Question: I've added the following image to help illustrate the problem better:

Hi,
I'm looking for the best starting point to alter the data stored my core data model directly - speaking as someone who's new to the area. From my reading I'm pretty confident I shouldn't touch my 'NSArrayController', which was my natural instinct, and that I should always tackle the model. This makes sense but because I've used bindings and core data, xcode has generated everything for me and I don't have a sense of building up a class from scratch myself.
For my initial task, I have a 'jobs' entity and 'NSArrayController'. It has a jobTotalHours attribute that's a string in the 00:00:00 format and has a corresponding 'Hours' column for each job in an 'NSTableView'. Separate to this, I have a stopwatch button that's linked to a text field next to it, displaying time as a 00:00:00 string. I have a class working that starts and stops a timer counting and displays it in increments of hours, minutes and seconds.
What I need to do is to make the timer add time onto the jobTotalHours attribute for the current job highlighted in the 'NSTableView'. The separate textfield has now been bound to display the time of the current highlighted hours column so that part's taken care of. In other words, the timer was originally adding time to a test variable and displaying it in an autonomous text field for testing reasons. Now I need it to add time onto whatever job is highlighted in a table view and I need to access the model programmatically without being sure of what step to take first.
Thanks in advance for any advice. I'll include the timer class below if it's any use. I'm pretty sure it's rough and bad but it works:
'''
#import <Cocoa/Cocoa.h>
BOOL timerStarted;
int timerCount;
int timerSeconds;
int timerMinutes;
int timerHours;
NSString *timerString;
NSString *timerFieldSeconds;
NSString *timerFieldMinutes;
NSString *timerFieldHours;
@interface timerController : NSObject <NSApplicationDelegate> {
NSWindow *window;
NSTimer *timerNoOne;
IBOutlet NSCell *timerOneOutputLabel;
IBOutlet id timerClockField;
}
-(IBAction)toggleTimerClock:(id)sender;
@property (assign) IBOutlet NSWindow *window;
@end
'''
'''
#import "timerController.h"
@implementation timerController
-(IBAction)toggleTimerClock:(id)sender
{
if (timerStarted==FALSE) {
timerStarted = TRUE;
} else {
timerStarted = FALSE;
}
}
@synthesize window;
- (void) awakeFromNib {
// clear timer
[timerClockField setStringValue:@"00:00:00"];
// initialize timer to count each second
timerNoOne = [NSTimer scheduledTimerWithTimeInterval:1
target:self
selector:@selector(updateTimerNoOne:)
userInfo:nil
repeats:YES];
}
- (void) updateTimerNoOne:(NSTimer *) timer {
if (timerStarted==FALSE) {
// do nothing. Timer is switched off.
} else {
timerCount = timerCount + 1;
timerSeconds = fmod(timerCount, 60);
timerMinutes = floor(timerCount / 60);
timerHours = floor(timerCount / 3600);
if (timerSeconds < 10) { // add a leading 0 for formatting reasons.
timerFieldSeconds = [NSString stringWithFormat:@"0%d",timerSeconds];
} else {
timerFieldSeconds = [NSString stringWithFormat:@"%d",timerSeconds];
}
if (timerMinutes < 10) {
timerFieldMinutes = [NSString stringWithFormat:@"0%d",timerMinutes];
} else {
timerFieldMinutes = [NSString stringWithFormat:@"%d",timerMinutes];
}
if (timerHours < 10) {
timerFieldHours = [NSString stringWithFormat:@"0%d",timerHours];
} else {
timerFieldHours = [NSString stringWithFormat:@"%d",timerHours];
}
NSString *timerString = [NSString stringWithFormat:@"%@:%@:%@",timerFieldHours,timerFieldMinutes,timerFieldSeconds];
//[timerClockField setStringValue:timerString];
}
}
@end
'''
From reading some more, I'm wondering if it's a better approach for me to update the string in the textcell itself on each second of timer change and then only commit changes to the model on the timer finishing (e.g. the clock was stopped). Previously I was thinking of saving the model's jobTotalHours string second by second as this was directly altering the model and avoiding controllers, which I thought was the advised route to take.
I had a subclass set up for 'NSTableView' and 'NSArrayController'. I was able to use them to detect selection changes to the rows in the table and print them out to the console. The subclass was called:
'''
@interface modelUtilController : NSObject
'''
Which performed the above tasks fine. I now wanted an outlet to the 'NSManagedObject' so that I could directly manipulate assets in it while keeping outlets to the 'NSTableView' to detect changed in row selection. I read that the subclass should be
'''
@interface modelUtilController : NSManagedObject
'''
which I changed it to and included an outlet to the data model. This crashes the original detection for changes in row selection, so I'm doing something wrong now. Perhaps I have to separate the subclass into 2?
Ok I think I've solved this after 3 days at it. As far as I can see it's working but I haven't put it fully to work yet. Basically I created a separate function that I call from my timer once every second:
'''
void amendTotalHours(id anObject)
'''
This function uses my jobs 'NSArrayController' and then finds the current value in the hours column using:
'''
NSArray *selectedObjectsArray = [anObject selectedObjects];
NSManagedObjectModel *firstSelectedObject = [selectedObjectsArray objectAtIndex:0];
NSString *readCurrentTime = [firstSelectedObject valueForKey:@"jobTotalHours"];
'''
I then convert the string of time formatted into 00:00:00 to an integer of the total seconds. I add one onto this for each call from the timer and then convert the seconds back into a string in the 00:00:00 format. Finally, I send this back to the NSArrayController using:
'''
[firstSelectedObject setValue:[NSString stringWithFormat:@"%@", timeValue] forKey:@"jobTotalHours"];
'''
And cry a (maybe temporary) sigh of relief.
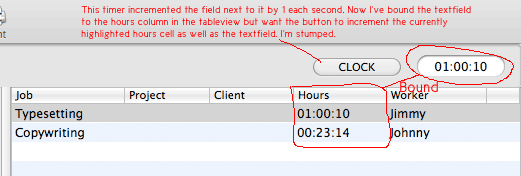
Answer: Ok I think I've solved this after 3 days at it. As far as I can see it's working but I haven't put it fully to work yet. Basically I created a separate function that I call from my timer once every second:
'''
void amendTotalHours(id anObject)
'''
This function uses my jobs 'NSArrayController' and then finds the current value in the hours column using:
'''
NSArray *selectedObjectsArray = [anObject selectedObjects];
NSManagedObjectModel *firstSelectedObject = [selectedObjectsArray objectAtIndex:0];
NSString *readCurrentTime = [firstSelectedObject valueForKey:@"jobTotalHours"];
'''
I then convert the string of time formatted into 00:00:00 to an integer of the total seconds. I add one onto this for each call from the timer and then convert the seconds back into a string in the 00:00:00 format. Finally, I send this back to the NSArrayController using:
'''
[firstSelectedObject setValue:[NSString stringWithFormat:@"%@", timeValue] forKey:@"jobTotalHours"];
'''
And cry a (maybe temporary) sigh of relief.